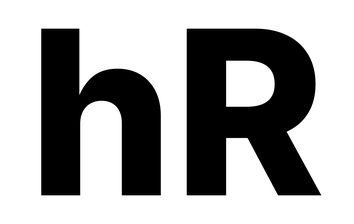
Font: Inter_ExtraBold